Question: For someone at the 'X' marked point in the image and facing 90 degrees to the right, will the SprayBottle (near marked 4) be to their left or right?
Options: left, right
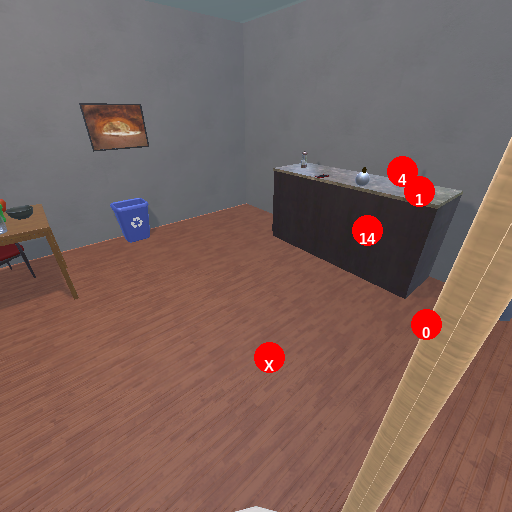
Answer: left